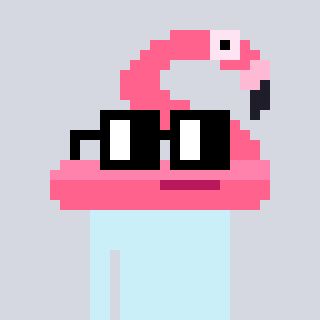
a pixel art character with square black glasses, a flamingo-shaped head and a orange-colored body on a cool background